Field crop: maize
Growth stage: 2
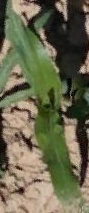
Species: maize